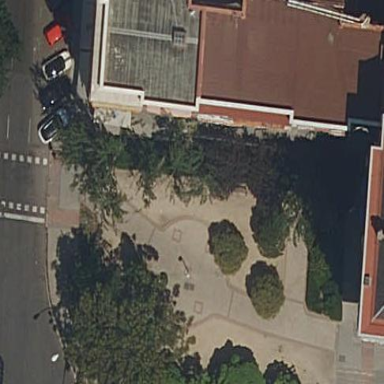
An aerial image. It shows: Park.